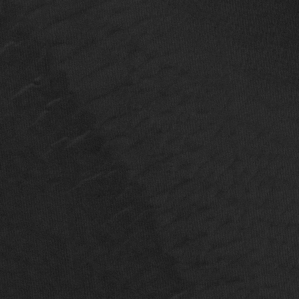
Label: non_frost